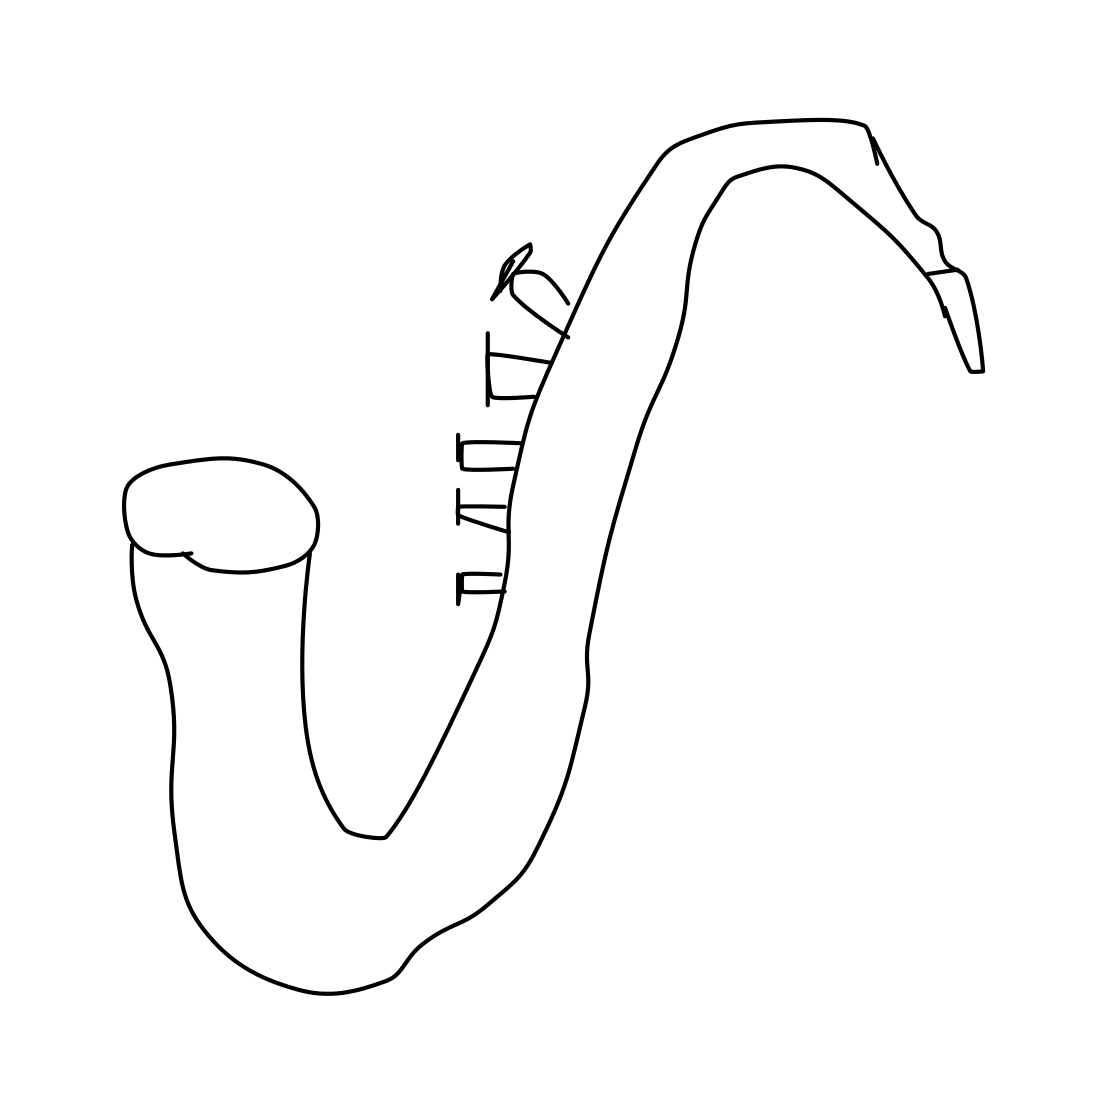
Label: saxophone